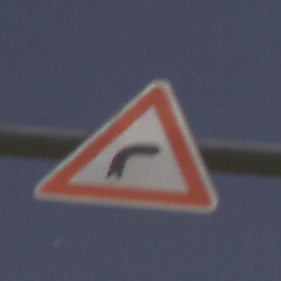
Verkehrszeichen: KurveRechts
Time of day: Night
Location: Outdoor (Nature)
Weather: Clear
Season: NotSpecified
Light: Natural